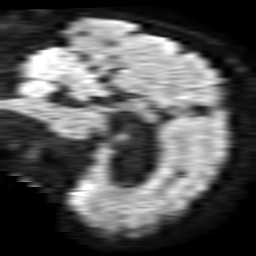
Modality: TRACE
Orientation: sagittal
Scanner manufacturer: philips
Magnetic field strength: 1.5 T
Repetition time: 3.481 s
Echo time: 0.07039 s